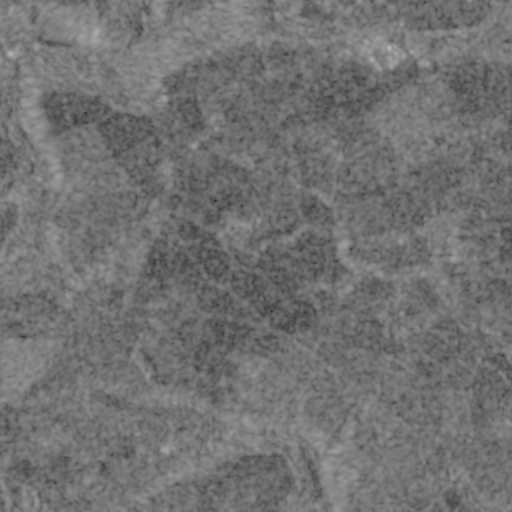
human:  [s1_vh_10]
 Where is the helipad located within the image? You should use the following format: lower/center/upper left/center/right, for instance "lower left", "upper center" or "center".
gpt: The helipad is located in the upper left of the image.
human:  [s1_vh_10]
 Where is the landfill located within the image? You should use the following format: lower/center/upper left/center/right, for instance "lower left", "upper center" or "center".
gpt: The landfill is located in the lower left of the image.
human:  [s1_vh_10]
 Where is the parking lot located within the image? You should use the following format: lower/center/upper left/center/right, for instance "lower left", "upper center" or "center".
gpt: The parking lot is located in the upper left of the image.
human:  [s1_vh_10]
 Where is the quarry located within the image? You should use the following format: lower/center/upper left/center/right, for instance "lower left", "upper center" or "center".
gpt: The quarry is located in the upper left of the image.
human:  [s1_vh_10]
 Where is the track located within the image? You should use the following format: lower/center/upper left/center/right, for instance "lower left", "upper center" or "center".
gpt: There is no track in the image.

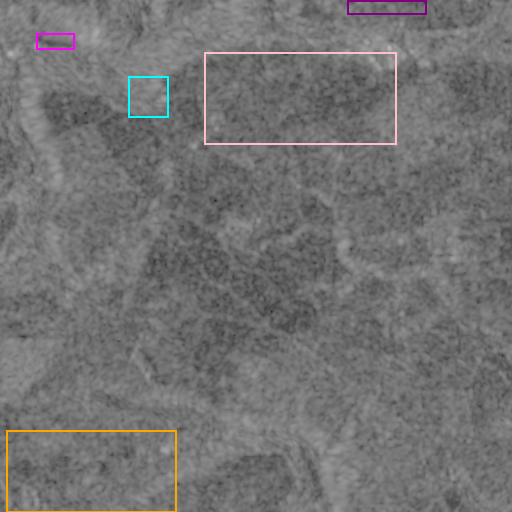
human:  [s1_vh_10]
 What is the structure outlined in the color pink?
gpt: The structure outlined in pink is a crop field.
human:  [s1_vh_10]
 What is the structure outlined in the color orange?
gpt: The structure outlined in orange is a landfill.
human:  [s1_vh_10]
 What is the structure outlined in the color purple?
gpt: The structure outlined in purple is a park.
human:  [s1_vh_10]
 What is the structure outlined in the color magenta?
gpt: The structure outlined in magenta is a parking lot.
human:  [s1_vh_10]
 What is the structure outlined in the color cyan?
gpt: The structure outlined in cyan is a quarry.
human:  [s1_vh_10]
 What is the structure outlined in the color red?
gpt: There is no red outline.